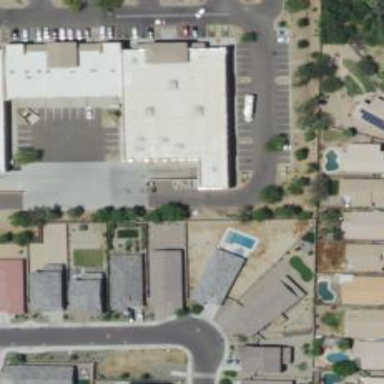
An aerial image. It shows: Veterinary facility.